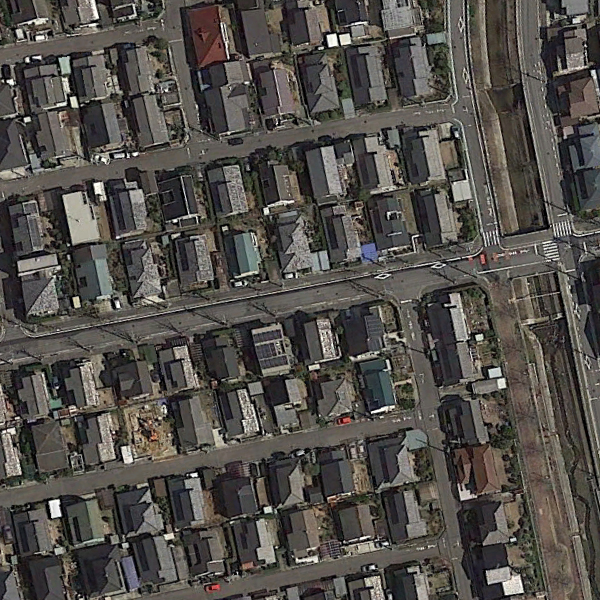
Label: DenseResidential